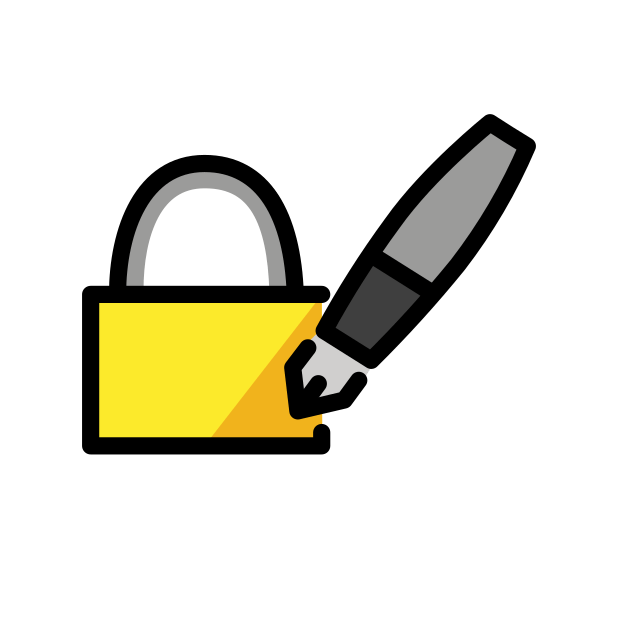
Emoji: 🔏
Name: lock with ink pen
Unicode: 0x1f50f